Question: What is the value of the measurement in the image?
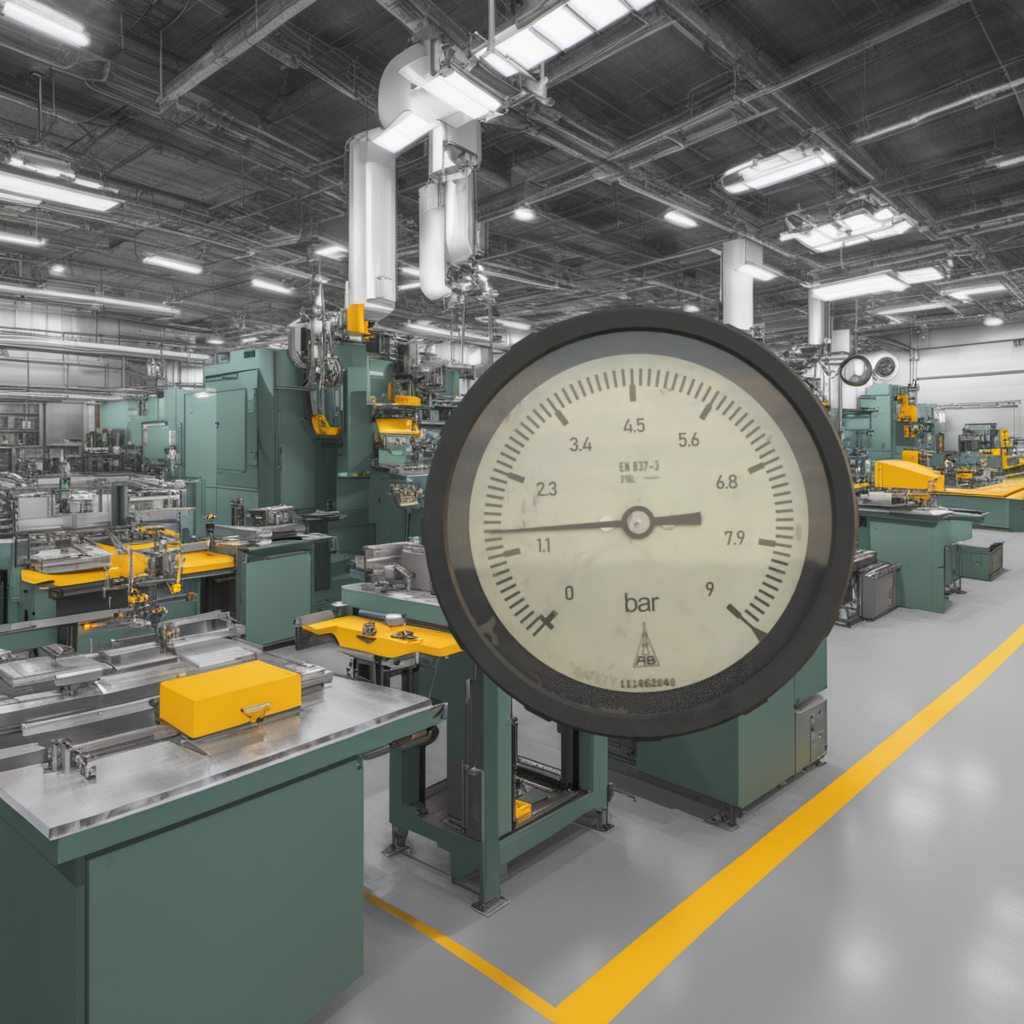
Answer: The result is 1.48
Question: What is the value range of this measurement?
Answer: The range is from 0 to 9
Question: What is the minimum and maximum reading range of this measurement?
Answer: The minimum value is 0 and the maximum value is 9